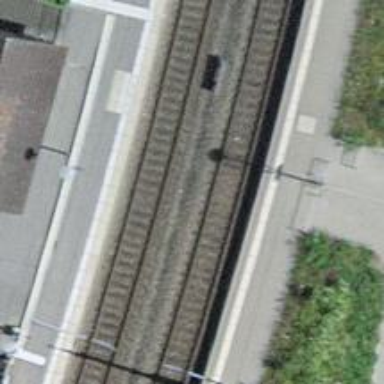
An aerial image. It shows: Railway stop with public transport stop position.